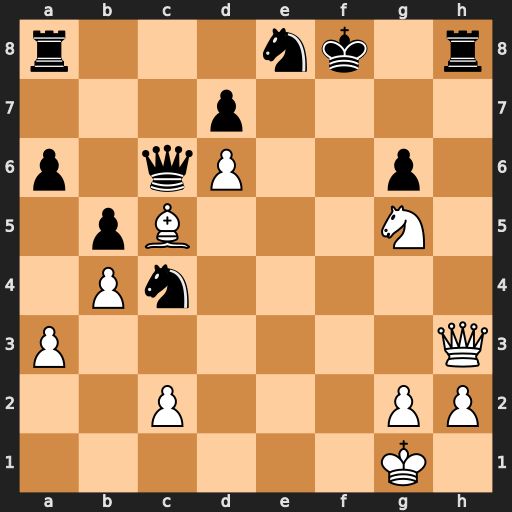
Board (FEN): r3nk1r/3p4/p1qP2p1/1pB3N1/1Pn5/P6Q/2P3PP/6K1
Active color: w
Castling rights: -
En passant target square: -
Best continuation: Qxh8#